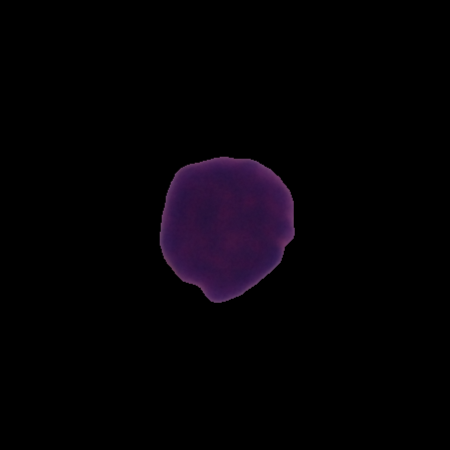
Label: healthy